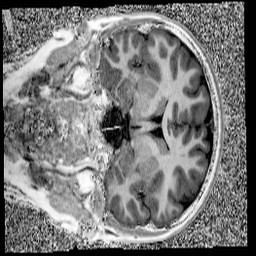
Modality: UNIT1
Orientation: coronal
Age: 9
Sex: male
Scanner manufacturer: siemens
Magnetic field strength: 3 T
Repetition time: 4 s
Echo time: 0.00303 s